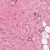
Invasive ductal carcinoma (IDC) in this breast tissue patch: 0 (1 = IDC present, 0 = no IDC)